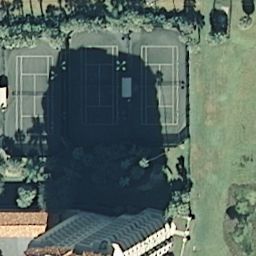
Label: tennis court